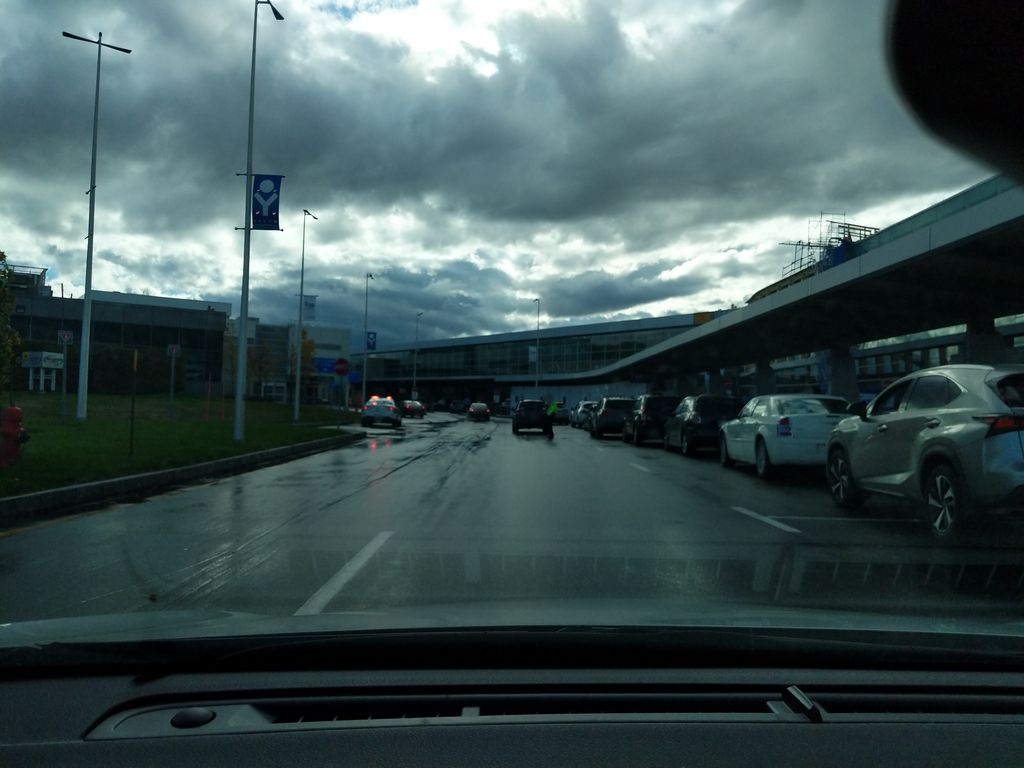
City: quebec_city